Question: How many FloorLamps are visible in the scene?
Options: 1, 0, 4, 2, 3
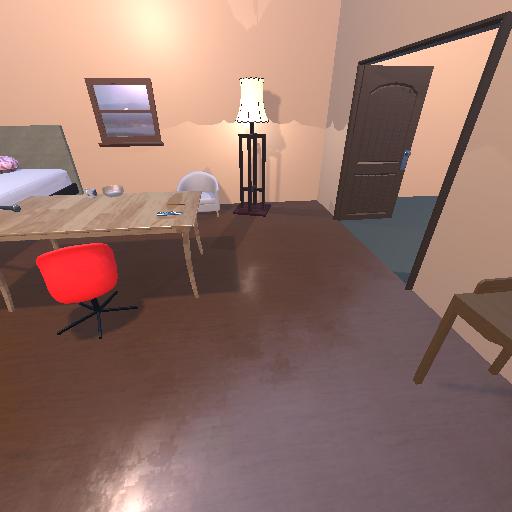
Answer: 1